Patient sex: F
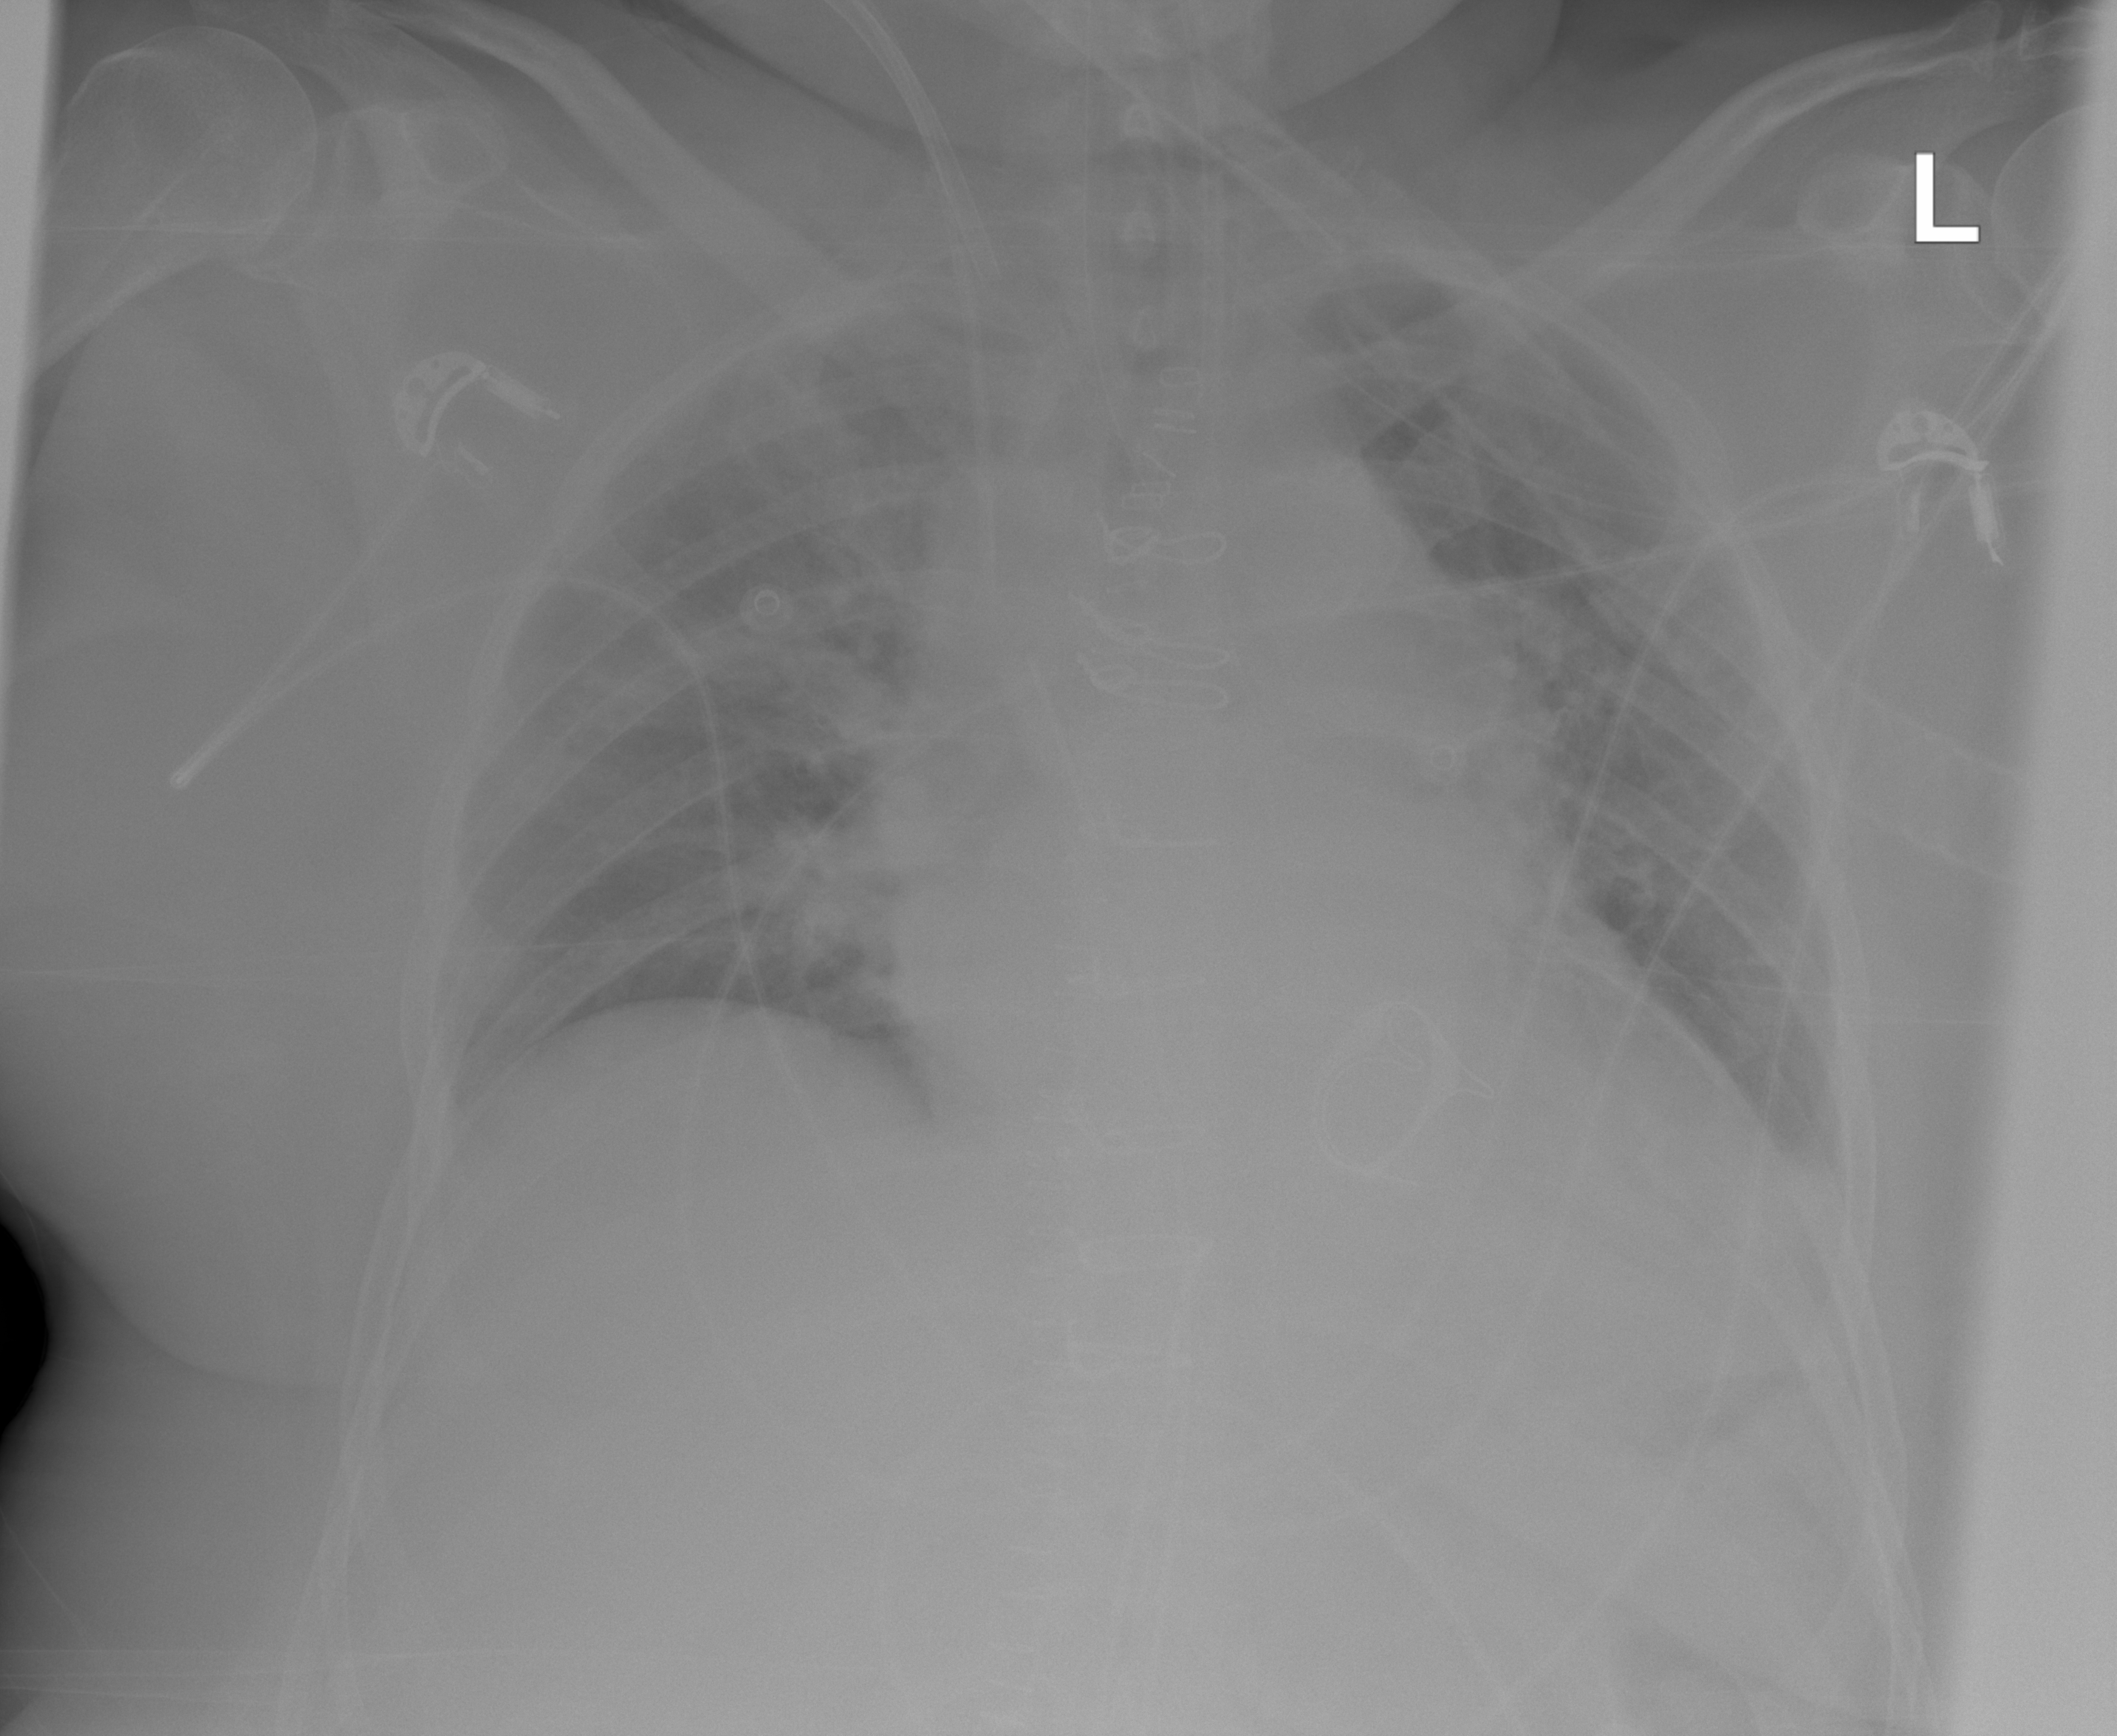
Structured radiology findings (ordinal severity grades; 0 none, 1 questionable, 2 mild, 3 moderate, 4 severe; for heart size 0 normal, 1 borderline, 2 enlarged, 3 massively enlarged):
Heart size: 2
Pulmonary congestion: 1
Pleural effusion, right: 0
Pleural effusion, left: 2
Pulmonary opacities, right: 0
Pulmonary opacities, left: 0
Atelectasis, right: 0
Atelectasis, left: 2